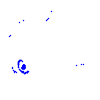
Particle: proton